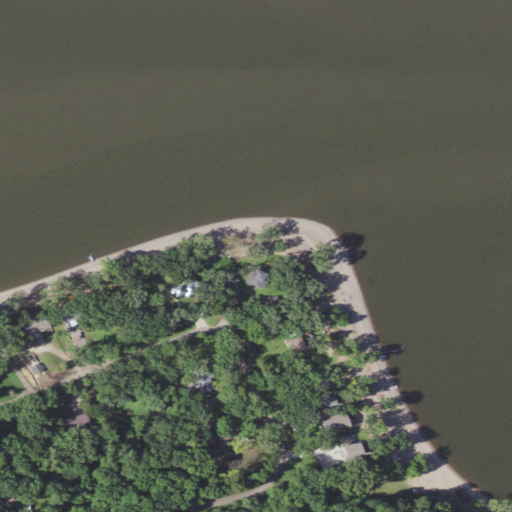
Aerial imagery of cape in Minnesota named Greene Point containing open water, open development, woody wetlands, deciduous forest, low intensity development, mixed forest, and medium intensity development